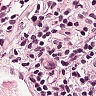
Metastatic tissue present: no